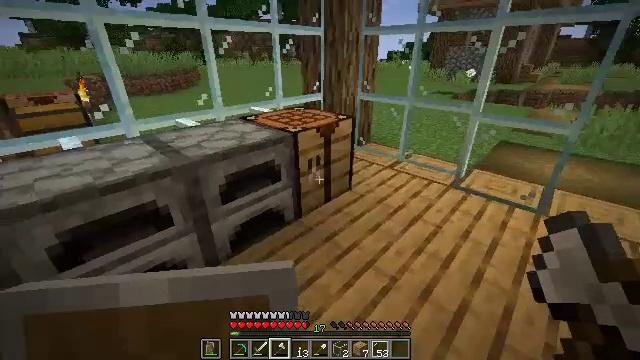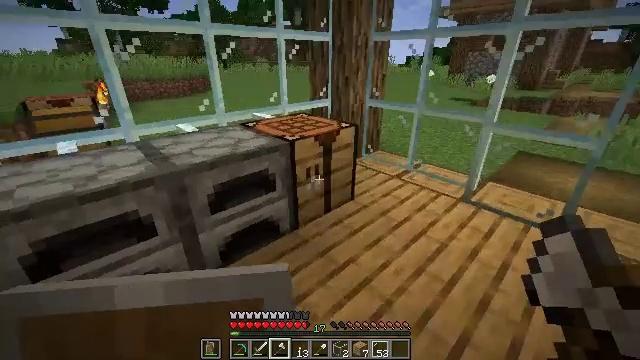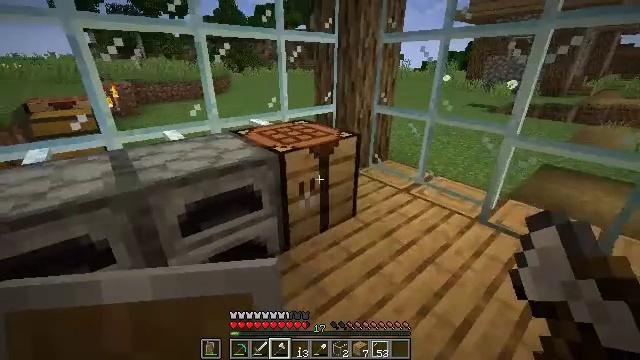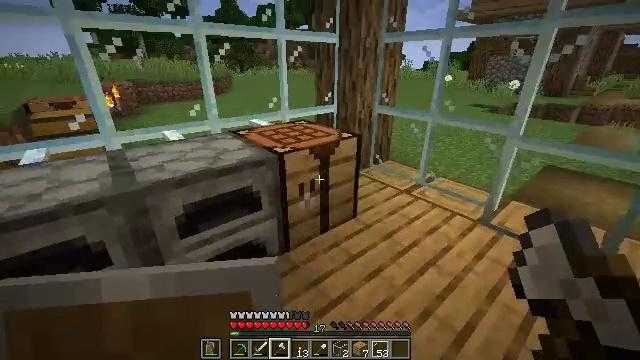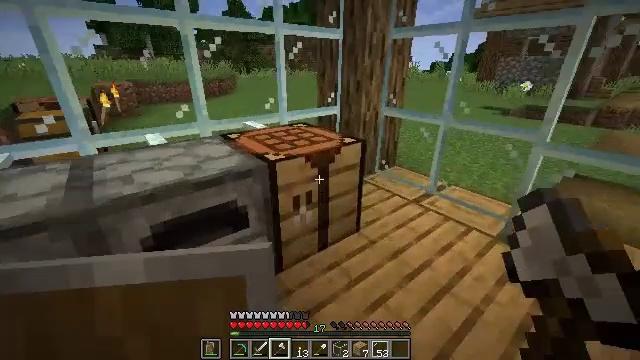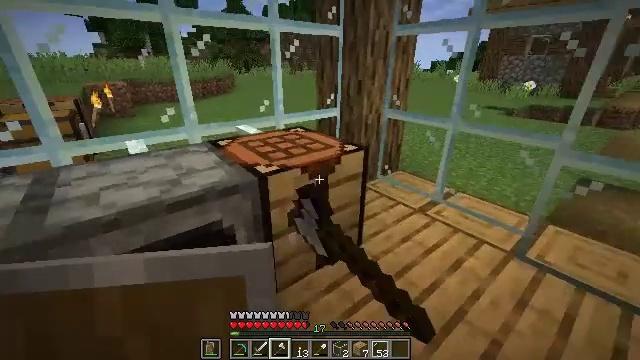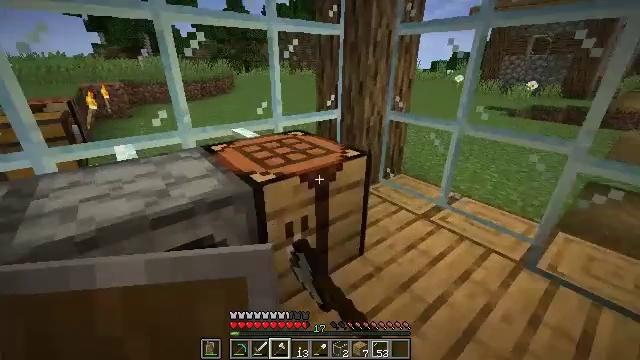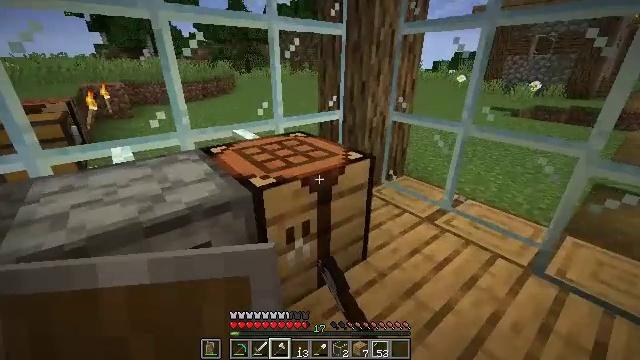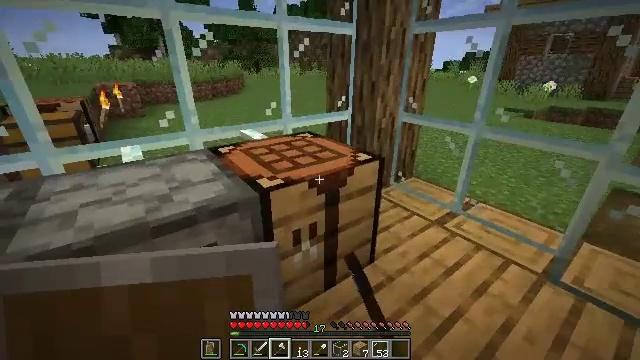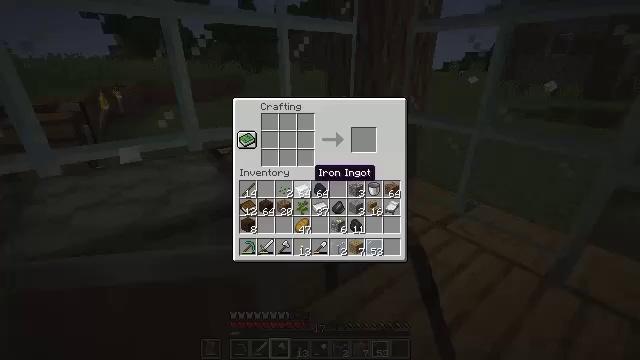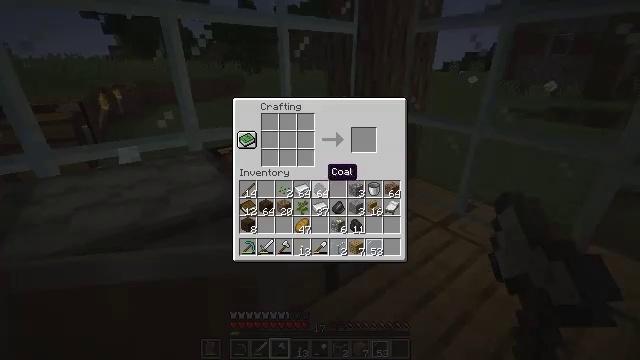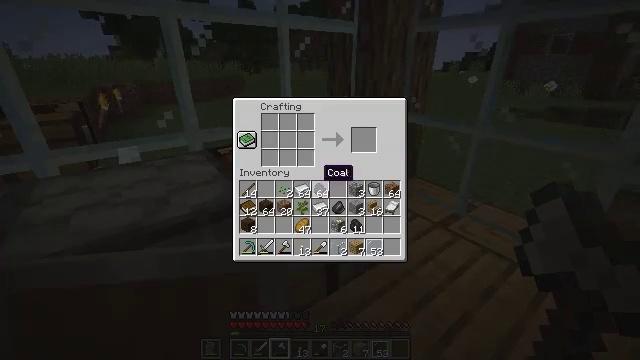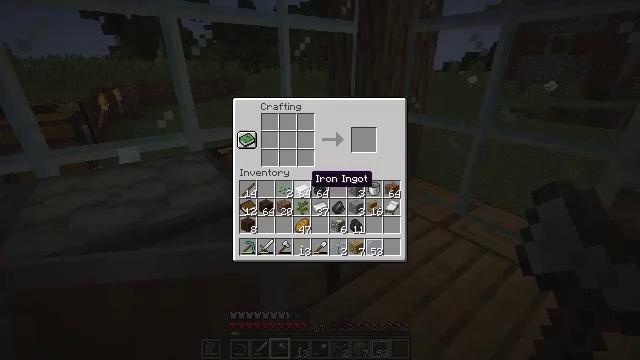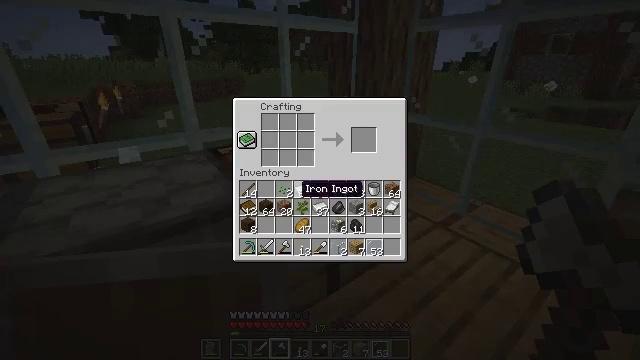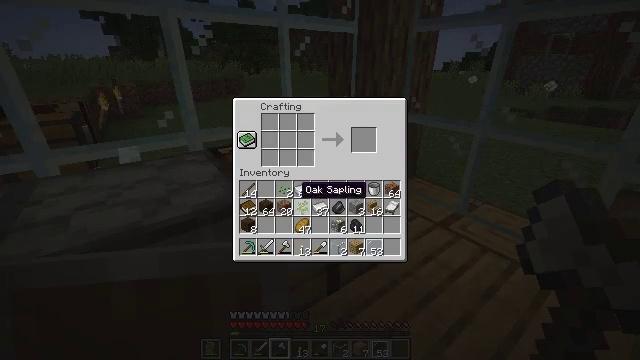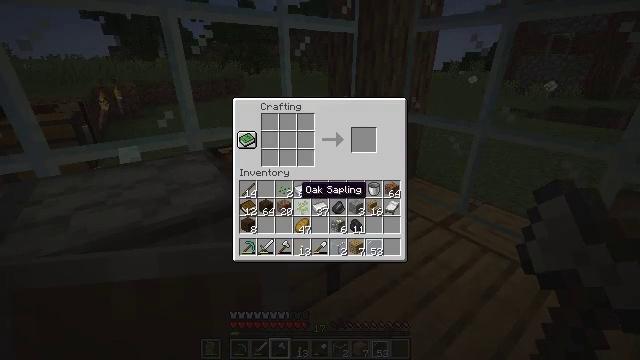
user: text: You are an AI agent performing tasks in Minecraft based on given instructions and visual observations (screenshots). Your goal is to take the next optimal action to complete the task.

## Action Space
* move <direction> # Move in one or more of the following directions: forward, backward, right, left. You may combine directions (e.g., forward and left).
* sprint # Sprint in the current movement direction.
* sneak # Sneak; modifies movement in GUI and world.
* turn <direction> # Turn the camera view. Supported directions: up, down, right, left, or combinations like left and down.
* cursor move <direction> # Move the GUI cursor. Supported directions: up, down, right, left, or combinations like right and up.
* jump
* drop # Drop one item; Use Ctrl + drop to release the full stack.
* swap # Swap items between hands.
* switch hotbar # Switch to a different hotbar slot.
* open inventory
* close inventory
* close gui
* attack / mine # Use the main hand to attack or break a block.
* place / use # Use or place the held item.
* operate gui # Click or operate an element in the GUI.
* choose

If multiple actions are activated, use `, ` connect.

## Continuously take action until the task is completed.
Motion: motion action
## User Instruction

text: Take dark oak planks to craft a dark oak door.
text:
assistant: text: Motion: move forward, turn left
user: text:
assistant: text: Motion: move forward, turn left
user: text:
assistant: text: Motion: move forward
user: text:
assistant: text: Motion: move forward, turn left, use / place
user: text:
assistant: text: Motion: move forward, use / place
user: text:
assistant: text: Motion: use / place
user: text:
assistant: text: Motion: no_op
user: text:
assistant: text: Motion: turn left
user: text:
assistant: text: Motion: cursor move left
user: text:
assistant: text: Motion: cursor move right
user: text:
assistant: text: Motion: no_op
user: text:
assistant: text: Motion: cursor move left
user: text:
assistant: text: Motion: cursor move left and down
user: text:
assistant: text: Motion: no_op
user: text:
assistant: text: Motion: no_op
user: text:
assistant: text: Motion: no_op
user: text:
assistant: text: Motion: cursor move left
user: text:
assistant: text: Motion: cursor move left
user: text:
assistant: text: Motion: no_op
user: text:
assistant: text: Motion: no_op
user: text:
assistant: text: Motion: no_op
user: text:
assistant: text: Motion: no_op
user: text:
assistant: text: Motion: no_op
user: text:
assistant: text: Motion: no_op
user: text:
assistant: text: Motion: no_op
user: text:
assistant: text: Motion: no_op
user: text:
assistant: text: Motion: no_op
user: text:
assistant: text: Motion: operate gui
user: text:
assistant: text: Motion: operate gui
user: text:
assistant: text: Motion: operate gui